Interaction volume radius: 10 \u00c5
Interaction volume height: 10 \u00c5
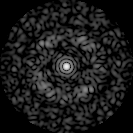
Disorder parameter: 0.8086